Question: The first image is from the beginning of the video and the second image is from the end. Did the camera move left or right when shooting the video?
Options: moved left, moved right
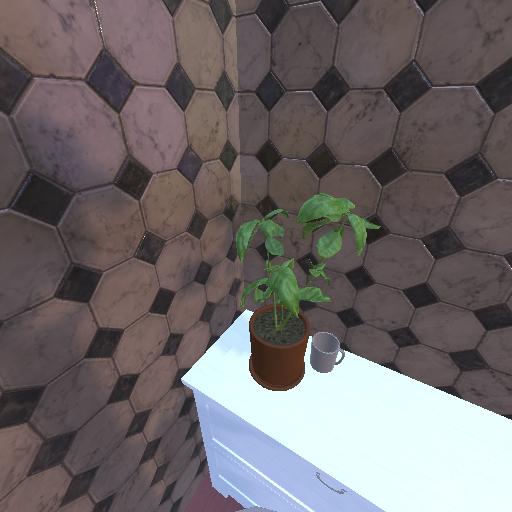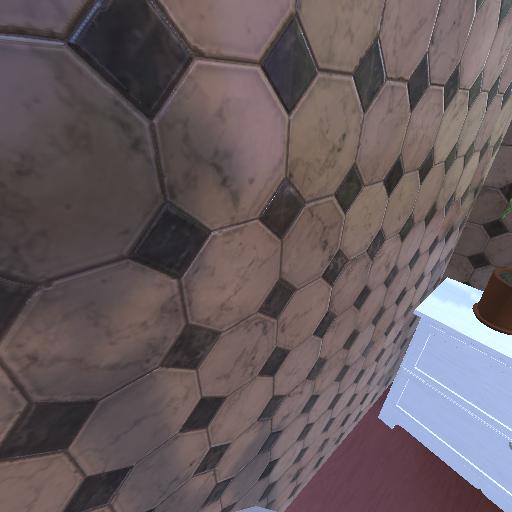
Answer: moved left